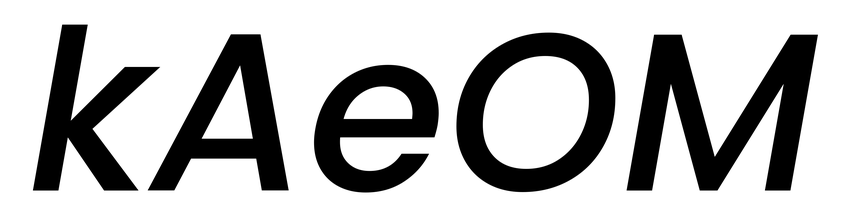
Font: Poppins-MediumItalic